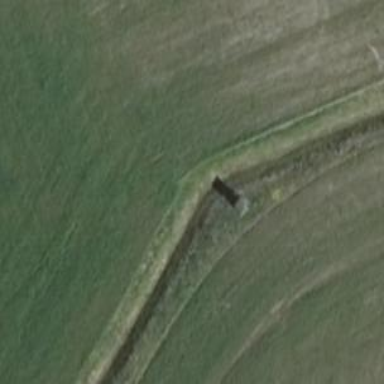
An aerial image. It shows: Hunting stand.